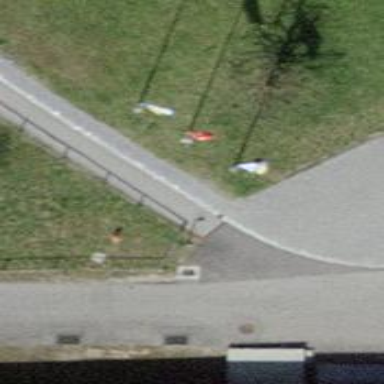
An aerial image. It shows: Flagpole which is man-made.